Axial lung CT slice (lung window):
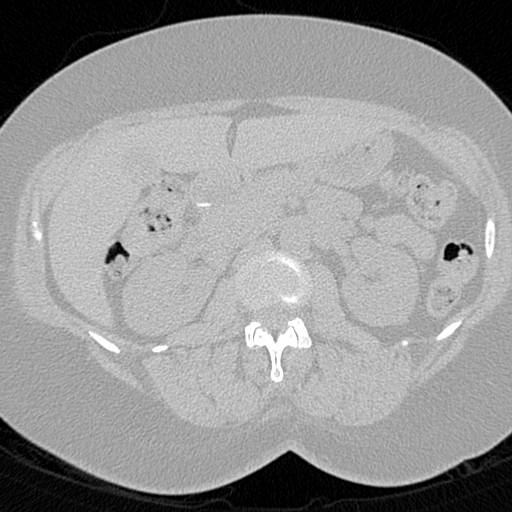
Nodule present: no